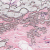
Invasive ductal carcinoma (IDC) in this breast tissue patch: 0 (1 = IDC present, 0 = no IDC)